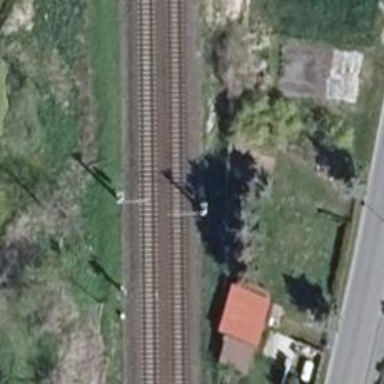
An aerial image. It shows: Milestone along the railway track with catenary mast.